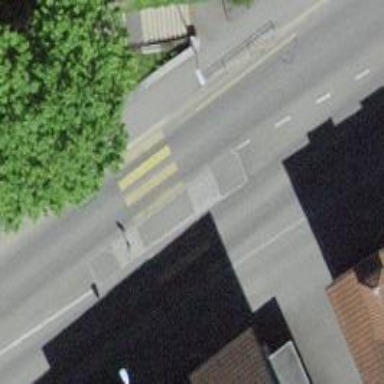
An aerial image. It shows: Uncontrolled zebra crossing on the road.